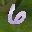
Label: 6